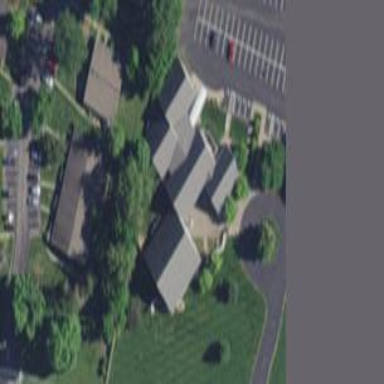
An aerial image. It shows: Building that serves as place of worship.